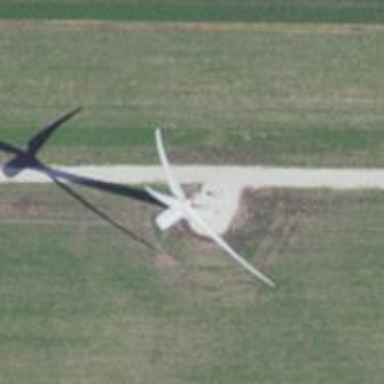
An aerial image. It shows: Wind generator powered by wind. The generator type is horizontal axis and it uses wind turbines.